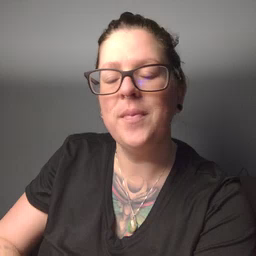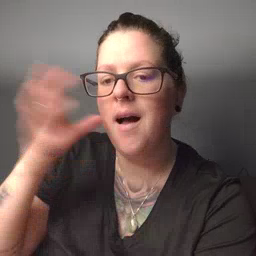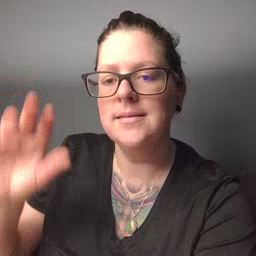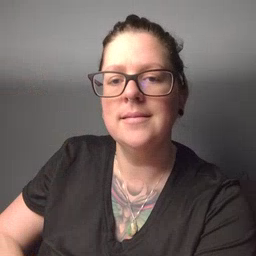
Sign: hot